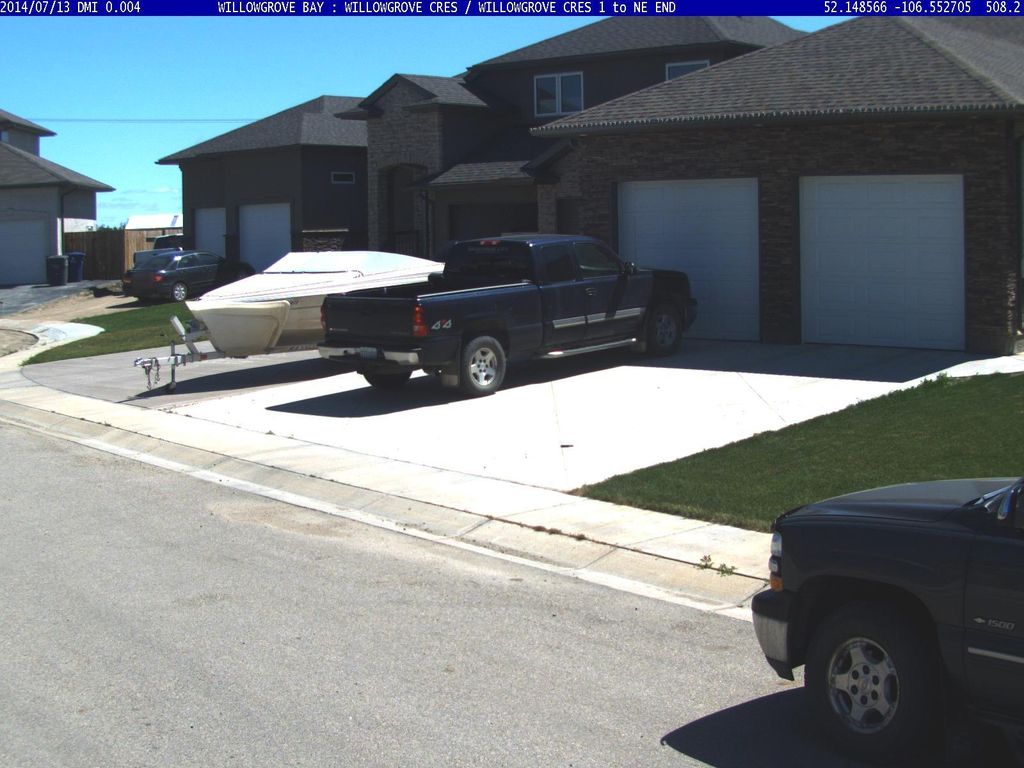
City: saskatoon